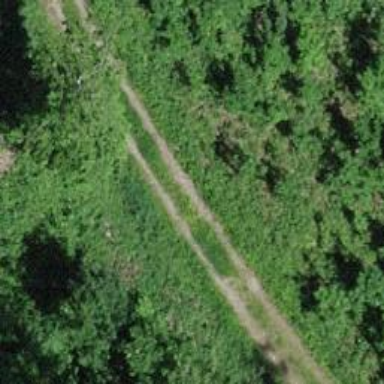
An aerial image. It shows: Track road with grade3 tracktype.